Interaction volume radius: 5 \u00c5
Interaction volume height: 20 \u00c5
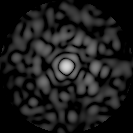
Disorder parameter: 0.8403